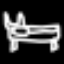
Label: bed